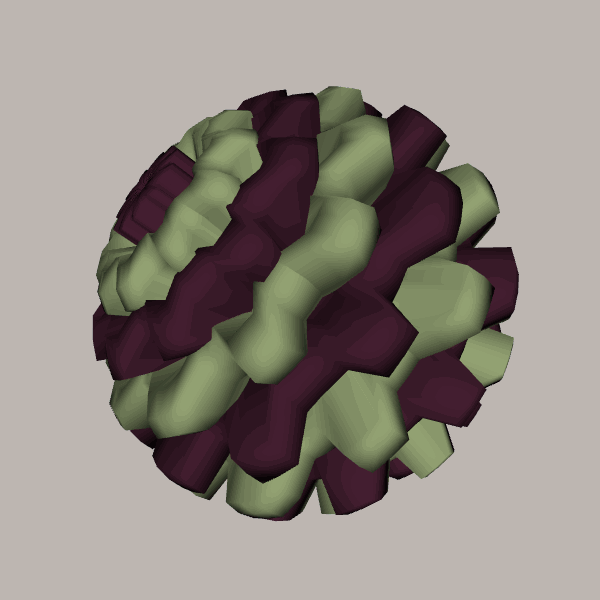
Background: light